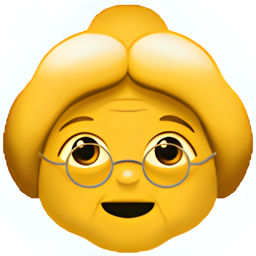
Name: older woman
Emoji: 👵
Group: People & Body
Sub-group: person